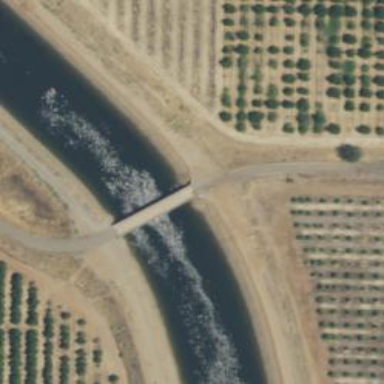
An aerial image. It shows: Service road that crosses over bridge.